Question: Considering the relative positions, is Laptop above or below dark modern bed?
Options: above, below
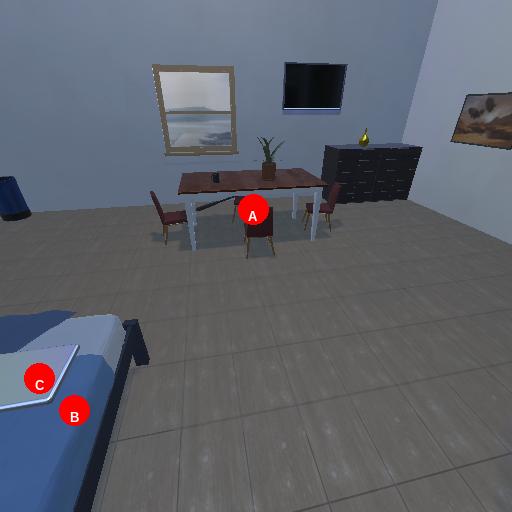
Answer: above